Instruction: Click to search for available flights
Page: home
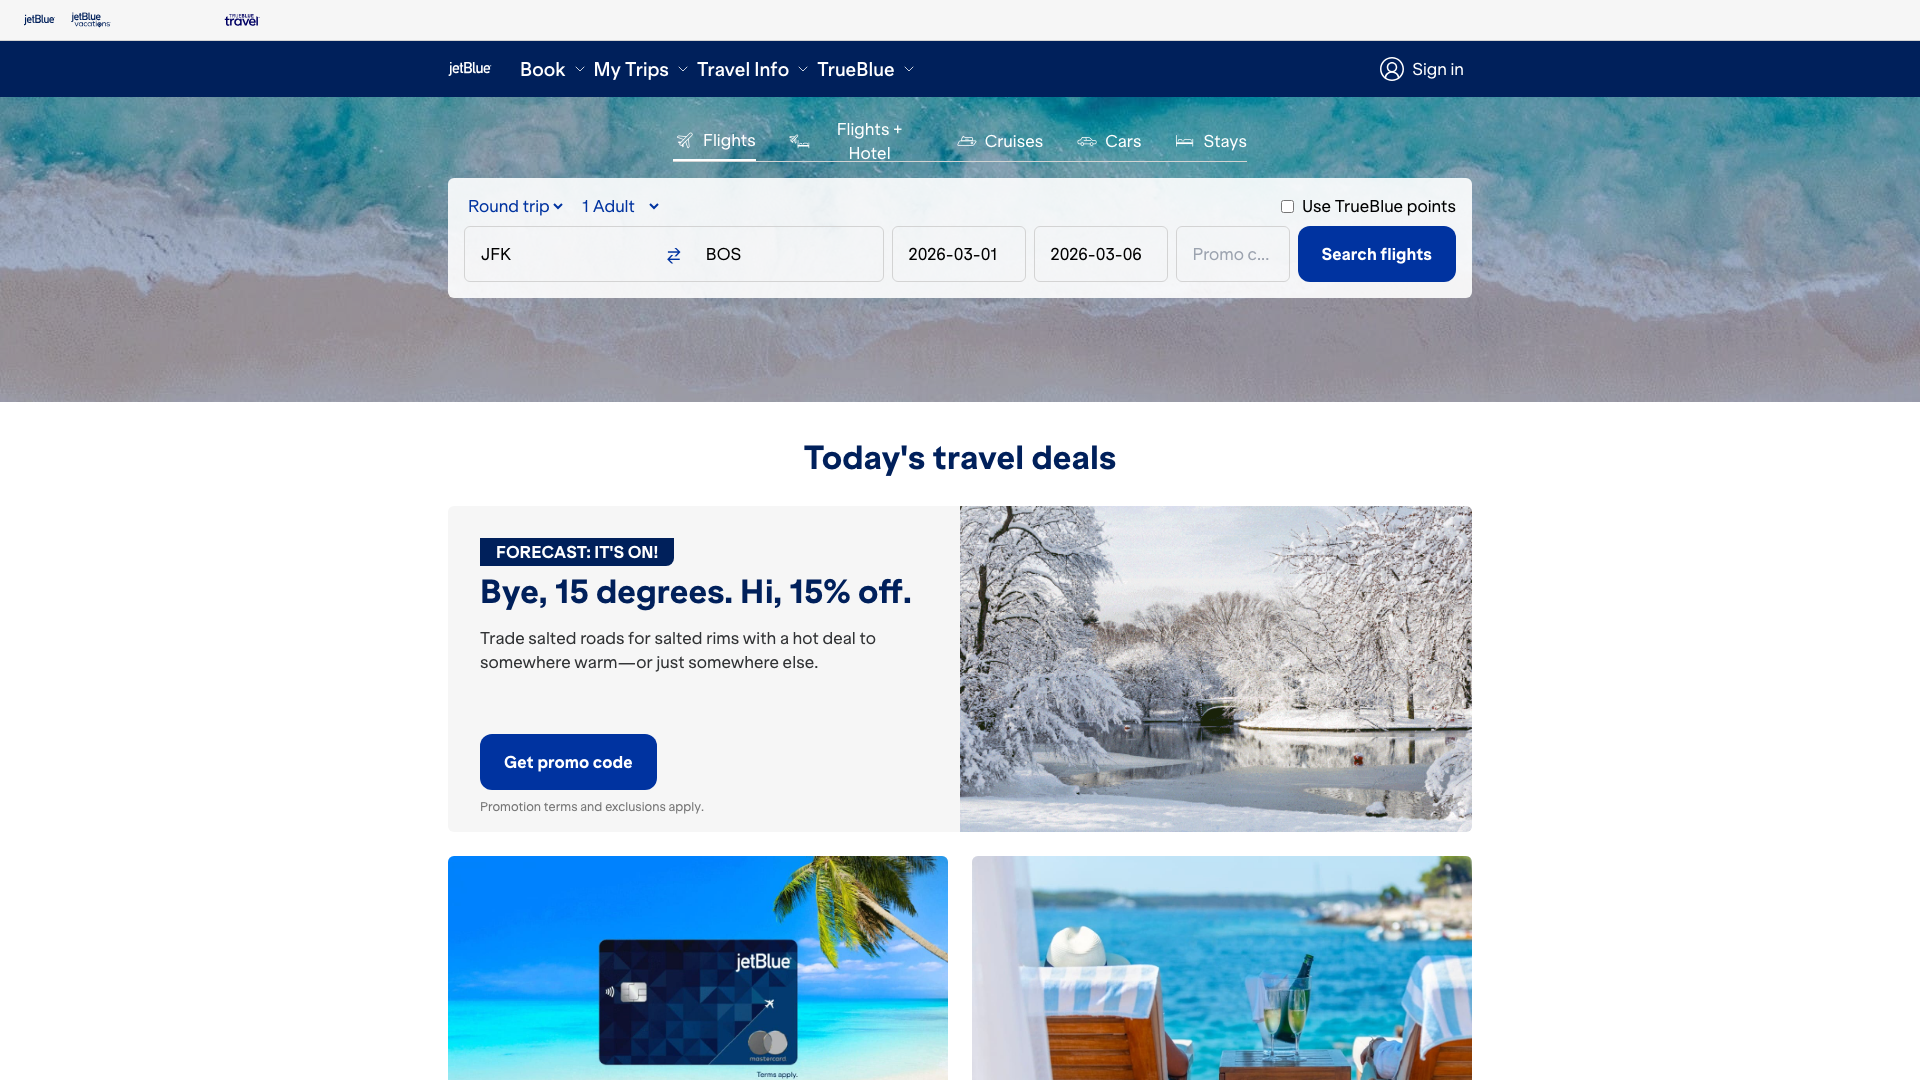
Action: click